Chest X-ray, PA view. Patient: 61 years old, sex F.
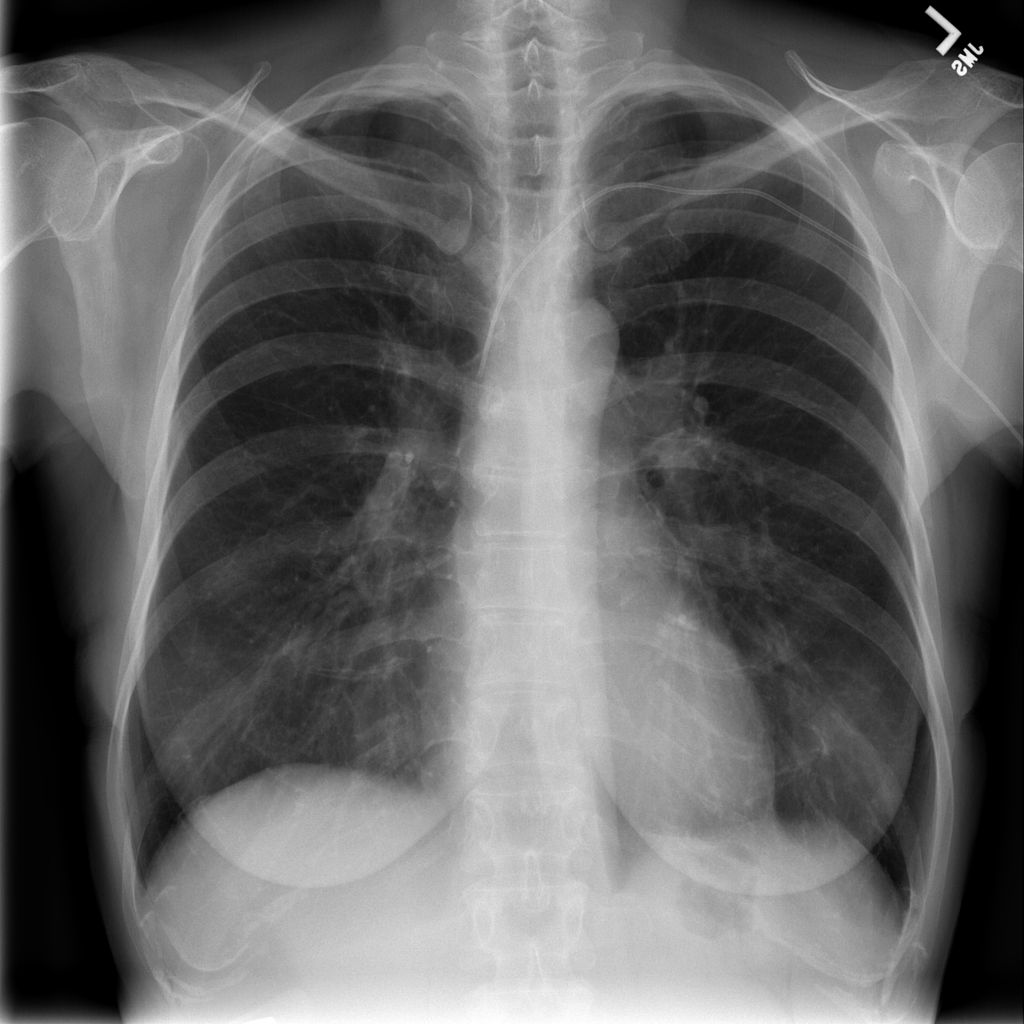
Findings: No Finding